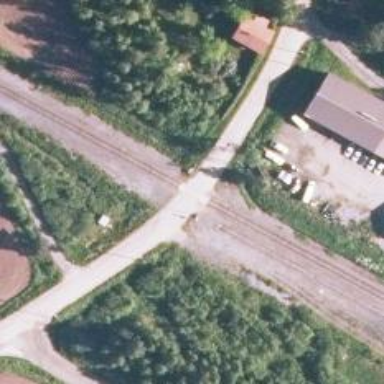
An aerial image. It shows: Level crossing with light signals and saltire markings.